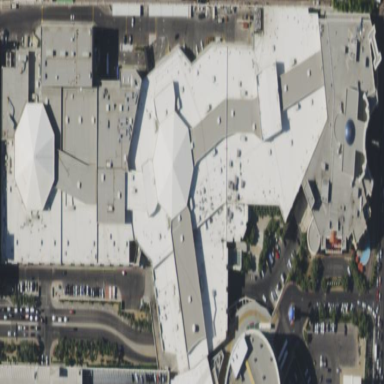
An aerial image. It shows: Mall building.